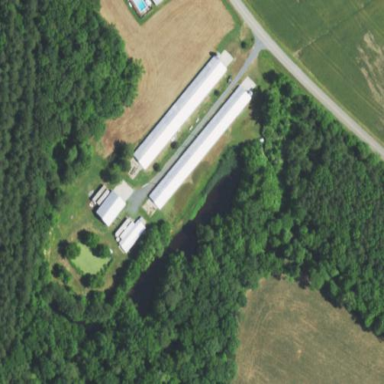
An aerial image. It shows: Farm auxiliary building.